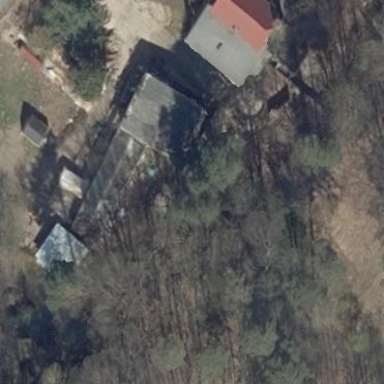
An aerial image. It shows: Shed.